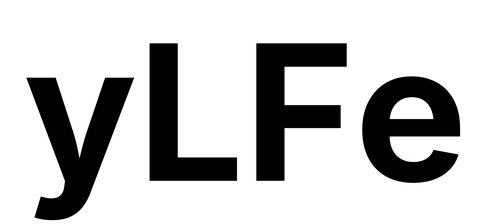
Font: Inter_Bold